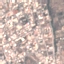
Land use / land cover class: Residential